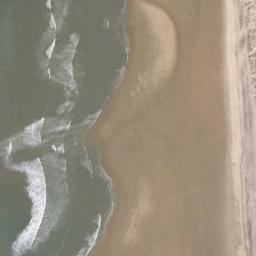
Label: beach